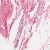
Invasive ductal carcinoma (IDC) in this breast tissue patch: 0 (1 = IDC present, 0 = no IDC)